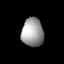
Tissue: lung
Cell type: T cells
Senescence score: 0.5402
Nuclear area (px): 610
Mean DAPI intensity: 157.097